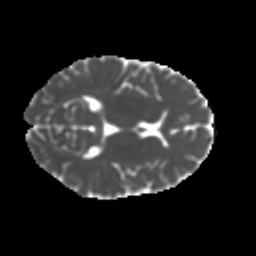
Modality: MD
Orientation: axial
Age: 18
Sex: male
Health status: ill
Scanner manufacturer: ge
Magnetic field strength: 3 T
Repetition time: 6.758 s
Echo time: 0.0791 s